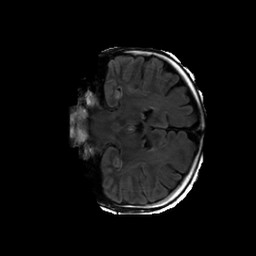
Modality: FLAIR
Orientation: coronal
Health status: ill
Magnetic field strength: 3 T